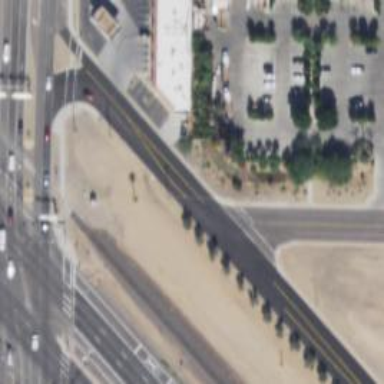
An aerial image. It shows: Solid stop line on the road marking.